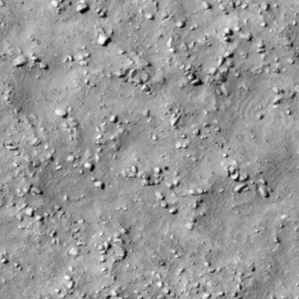
Label: non_frost